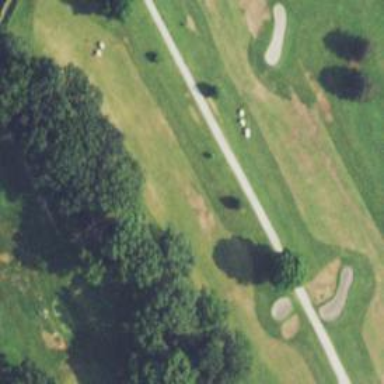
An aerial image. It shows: Golf hole.